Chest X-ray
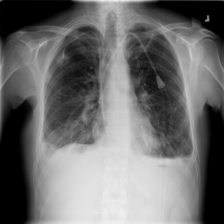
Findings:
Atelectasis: negative
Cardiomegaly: negative
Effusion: positive
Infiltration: negative
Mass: negative
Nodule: positive
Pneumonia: negative
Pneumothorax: negative
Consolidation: negative
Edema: negative
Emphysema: negative
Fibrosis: negative
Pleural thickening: negative
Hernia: negative